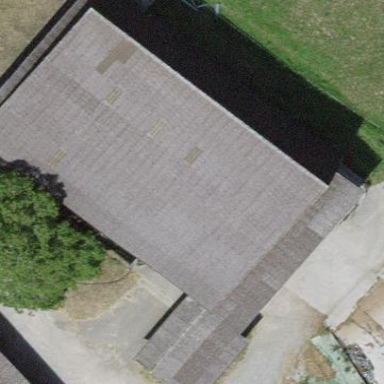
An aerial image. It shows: Rural barn.